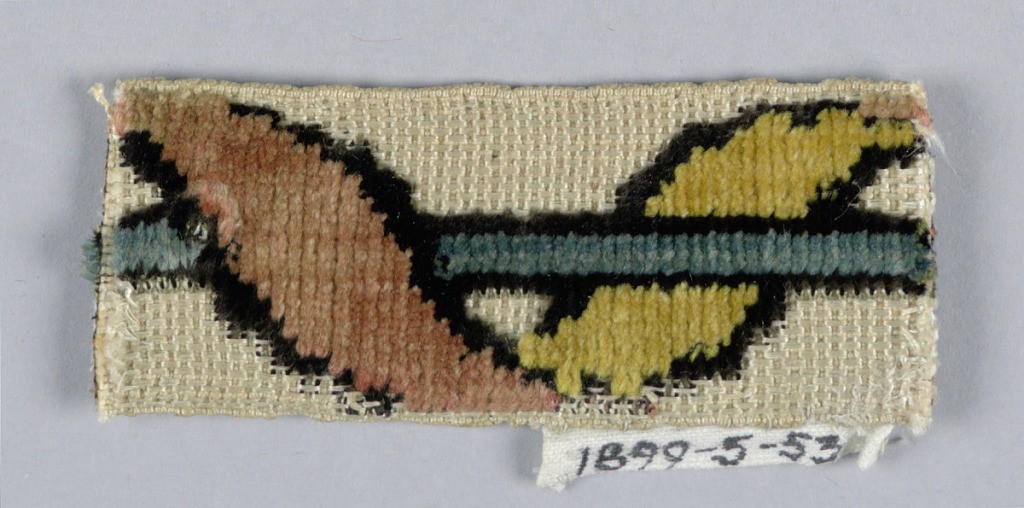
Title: Ribbon fragment
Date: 19th century
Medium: silk Technique: woven with raised pile
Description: Two faces of a ribbon (yellow and orange) passing over a blue bar.